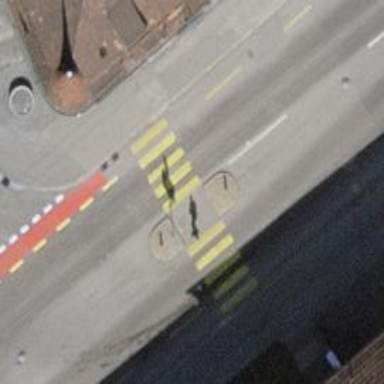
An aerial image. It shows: Zebra crossing with crossing island.